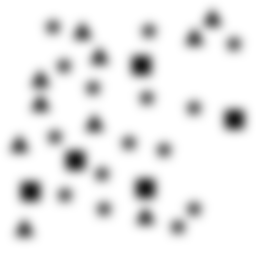
Squares: 5
Triangles: 10
Stars: 15
Total shapes: 30